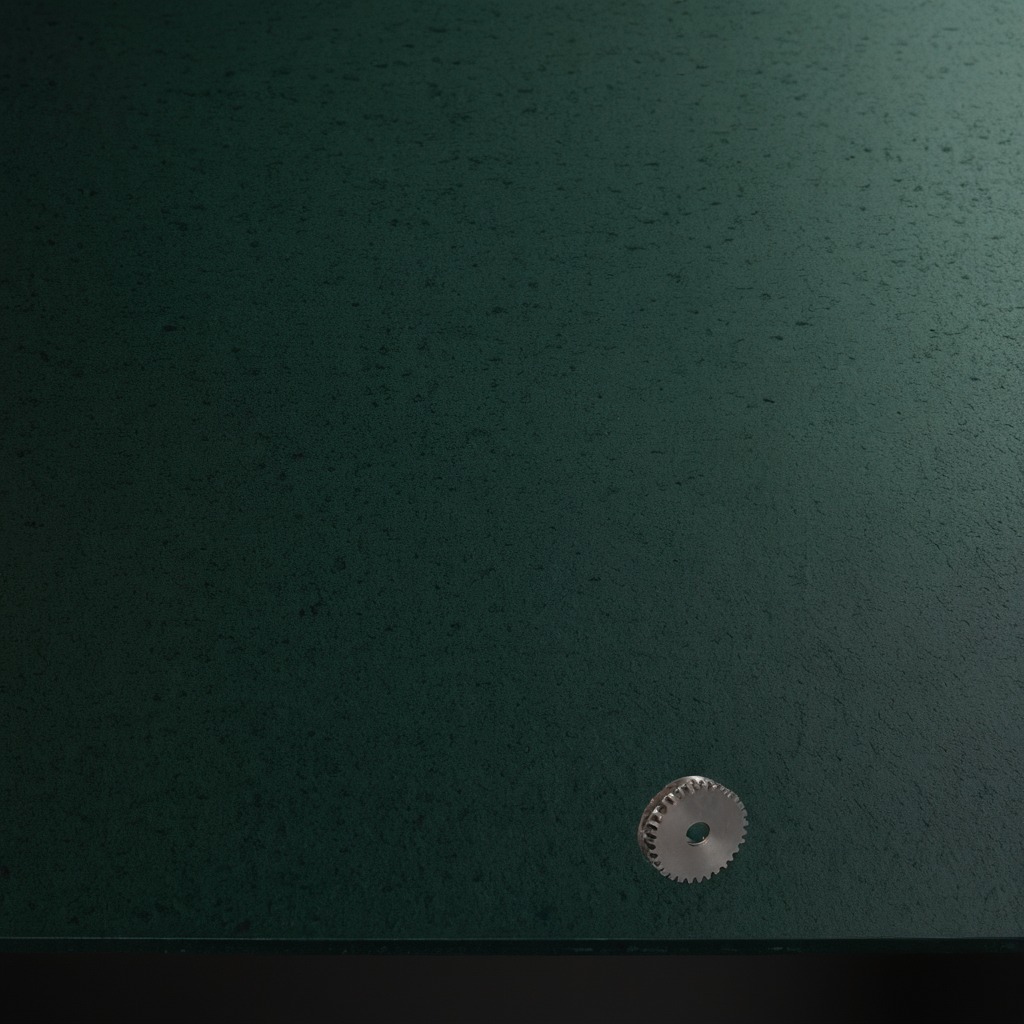
A steel gear with teeth lies on the clean granite tabletop inside a workshop at night.